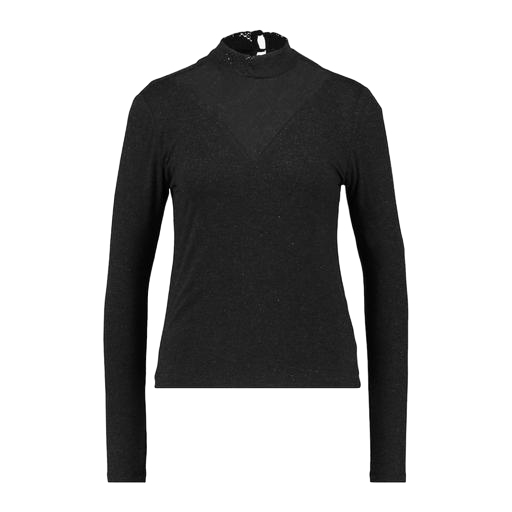
vero moda black high neck blouse, black petite high-low mock-neck top only macy, high-neck ribbed-jersey t-shirt, white background